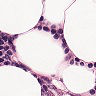
Metastatic tissue present: no